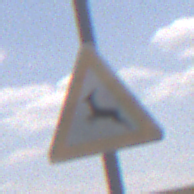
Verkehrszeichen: WildwechselRechts
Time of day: Midday
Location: Outdoor (Nature)
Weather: PartlyCloudy
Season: NotSpecified
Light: Natural